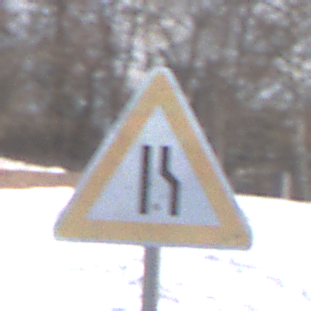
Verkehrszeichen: EinseitigVerengteFahrbahnRechts
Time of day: MorningAfternoon
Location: Outdoor (Nature)
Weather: PartlyCloudy
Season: Winter
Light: Natural